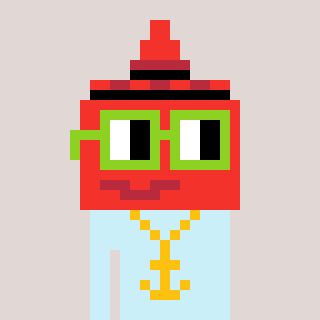
a pixel art character with square light green glasses, a ketchup-shaped head and a cold-colored body on a warm background